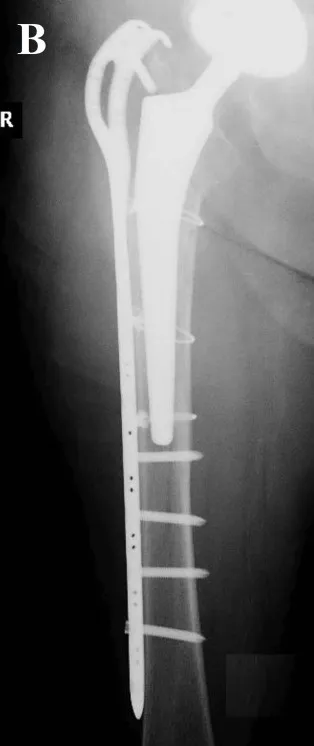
Vancouver B2, Case two. Radiological assessment following open reduction and internal fixation (ORIF) using a proximal hook plate, cerclages, and self-locking screws.
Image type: radiology (x_ray)